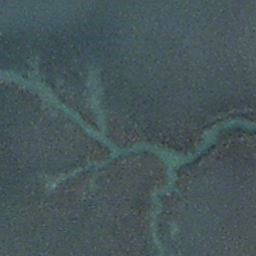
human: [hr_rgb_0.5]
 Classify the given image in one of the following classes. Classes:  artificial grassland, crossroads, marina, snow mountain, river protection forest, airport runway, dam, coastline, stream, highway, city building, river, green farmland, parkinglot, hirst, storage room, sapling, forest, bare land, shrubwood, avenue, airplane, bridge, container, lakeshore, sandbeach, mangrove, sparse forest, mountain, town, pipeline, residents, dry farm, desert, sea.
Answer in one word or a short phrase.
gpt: stream